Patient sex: M
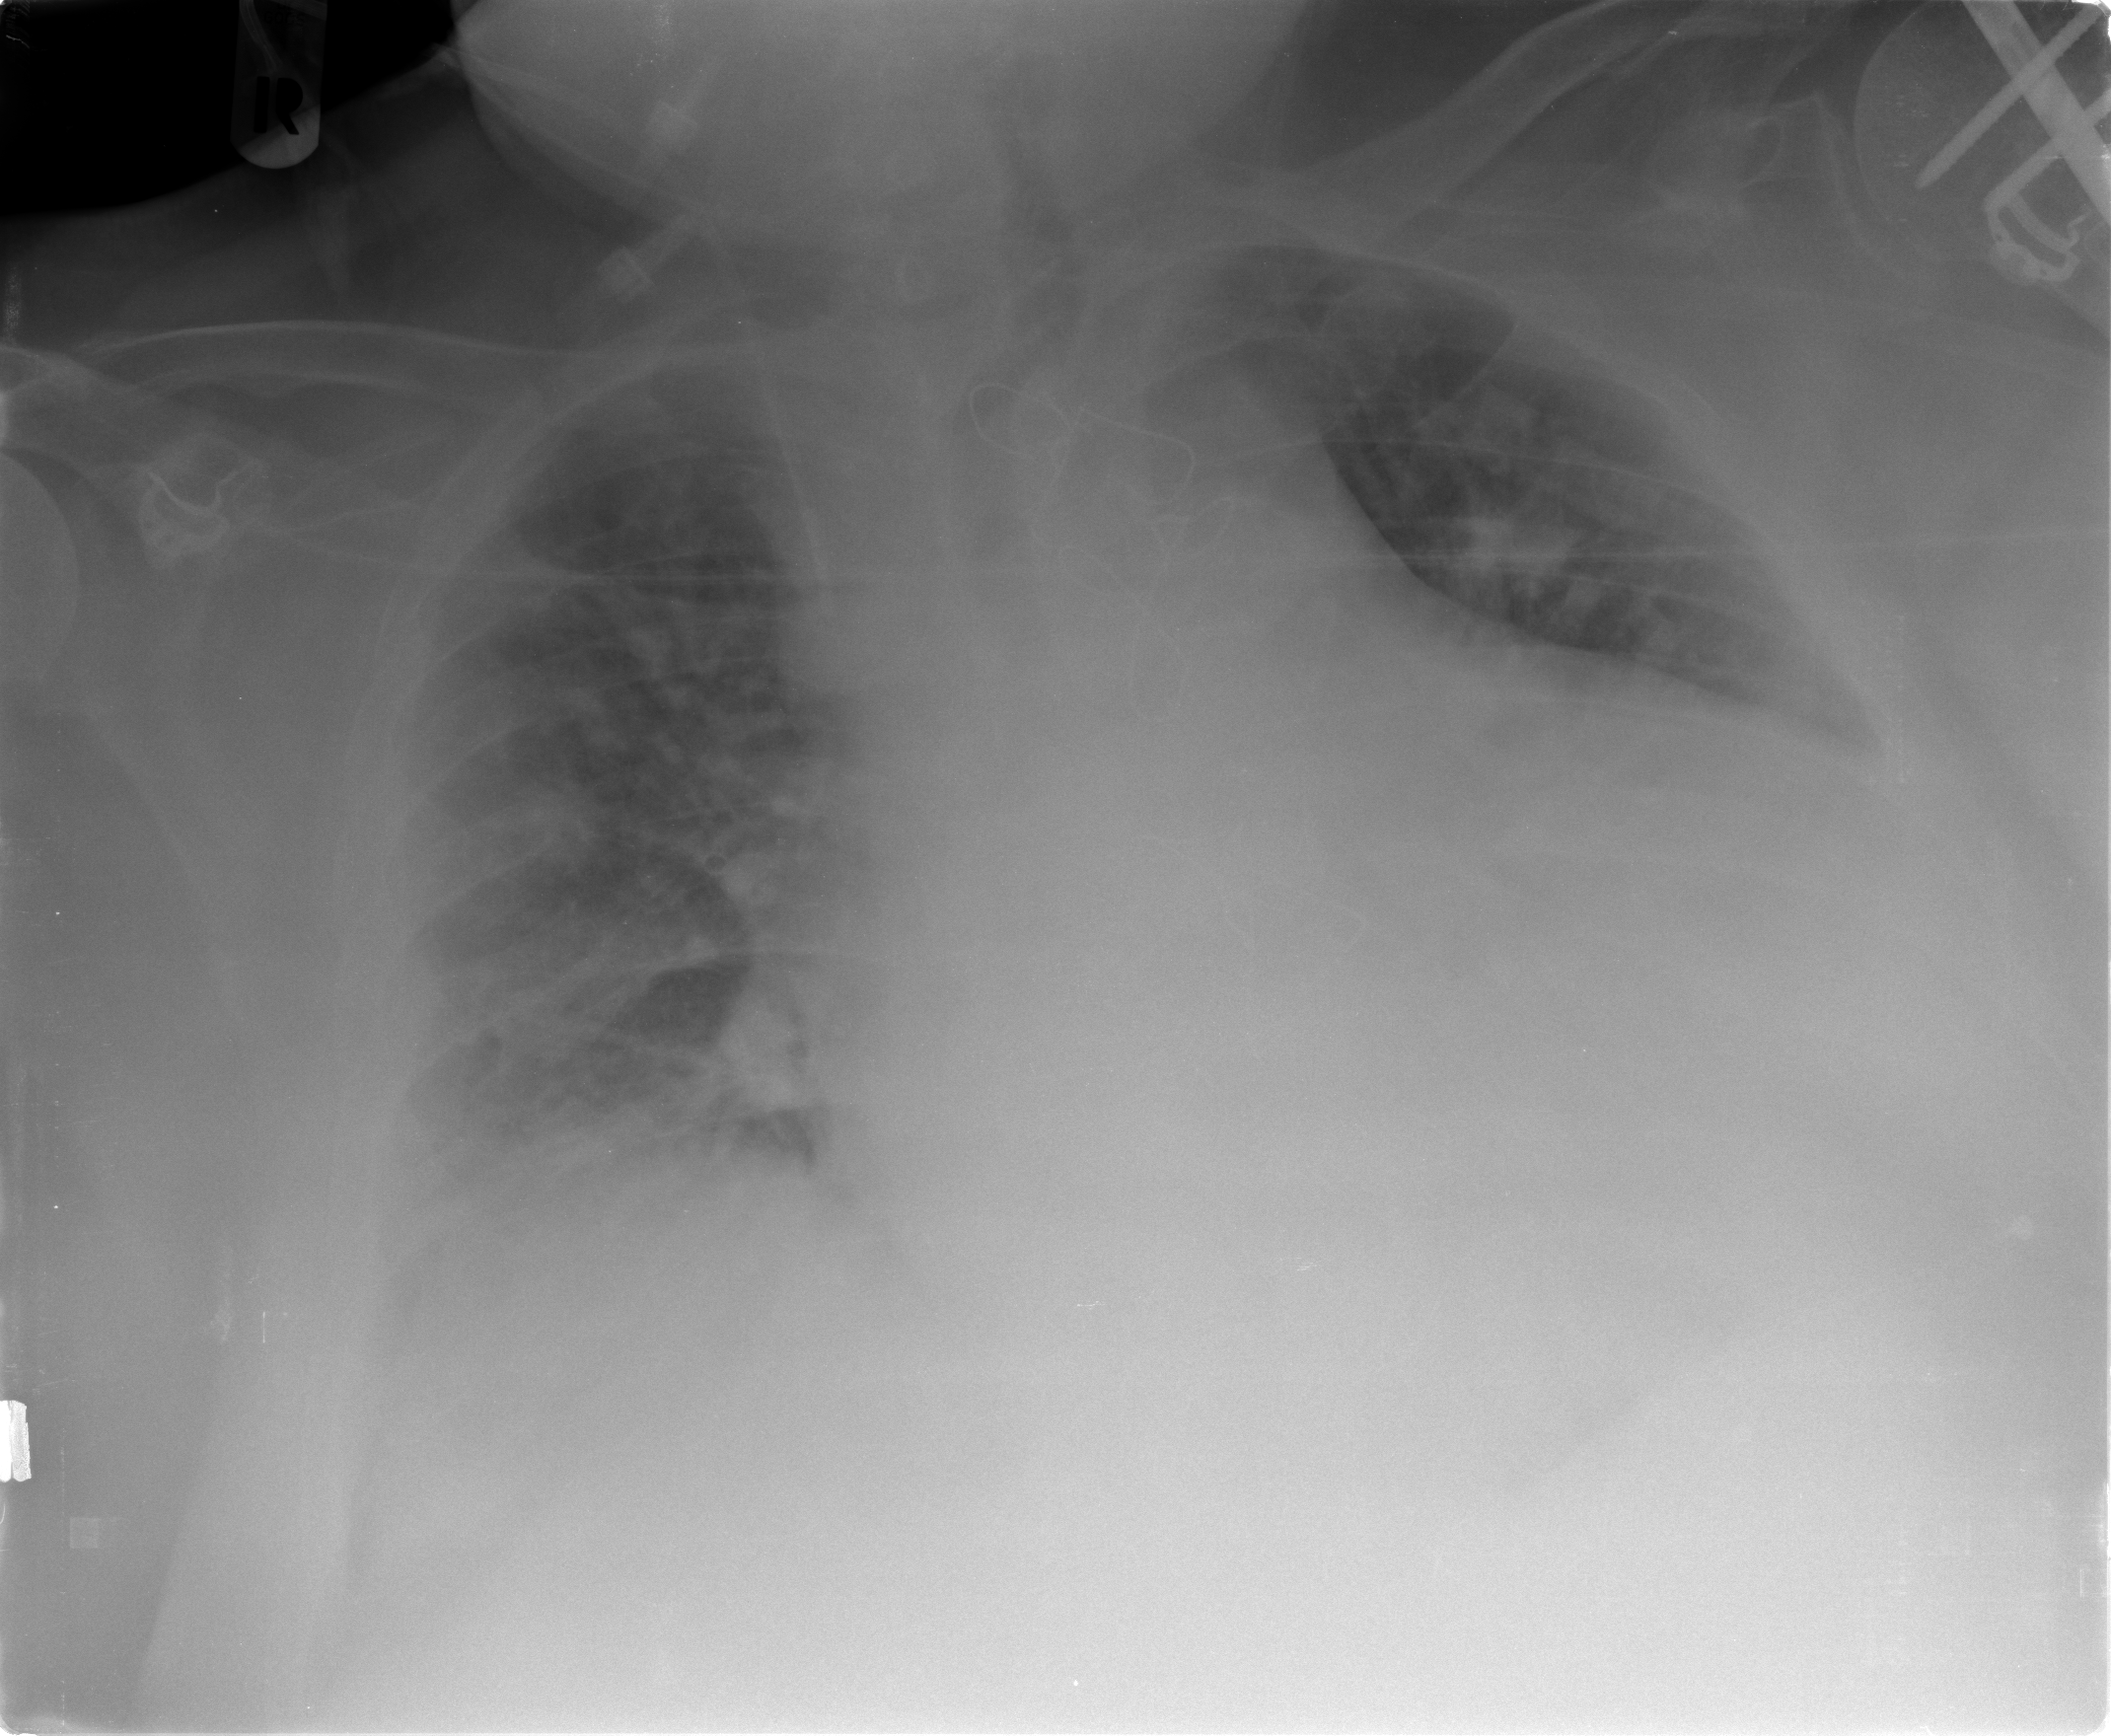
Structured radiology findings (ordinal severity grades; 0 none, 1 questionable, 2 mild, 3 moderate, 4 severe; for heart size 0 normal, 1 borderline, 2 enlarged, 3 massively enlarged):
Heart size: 2
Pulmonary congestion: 2
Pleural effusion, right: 2
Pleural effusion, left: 1
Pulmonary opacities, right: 2
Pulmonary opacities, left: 0
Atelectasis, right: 0
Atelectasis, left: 0